Question: I have the image like this:

I want to split it into six squares, and I can keep looping to display the animation.
Do you have any ideas to split the image by JS + CSS instead of using 6 separate image files.
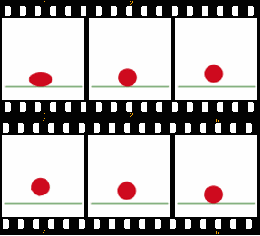
Answer: Here's <URL> on sprite animation using jQuery.